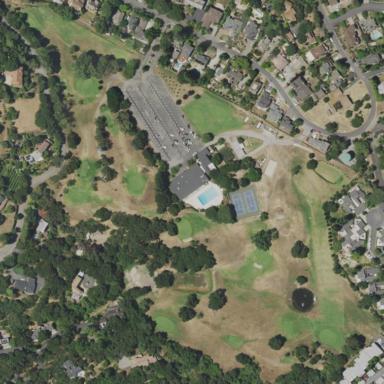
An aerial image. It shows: Golf course.